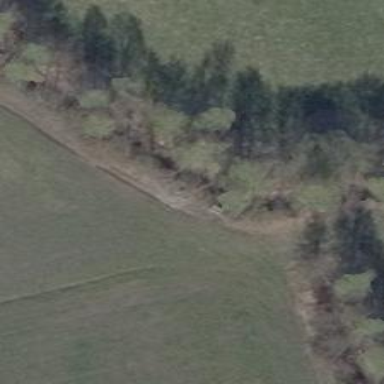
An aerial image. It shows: Hunting stand.